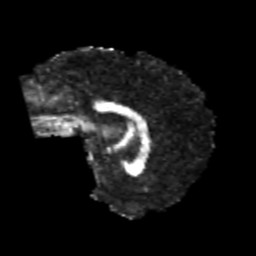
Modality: FA
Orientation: sagittal
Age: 20
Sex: male
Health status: healthy
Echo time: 0.074 s